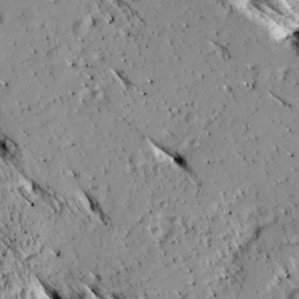
Label: non_frost